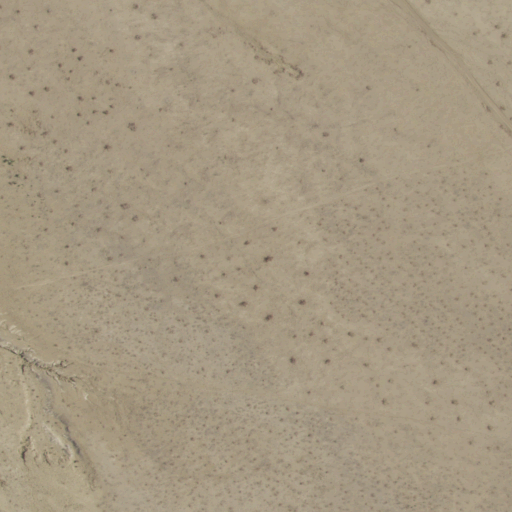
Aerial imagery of depression(s) in New Mexico named Rincon Chavez containing only shrub